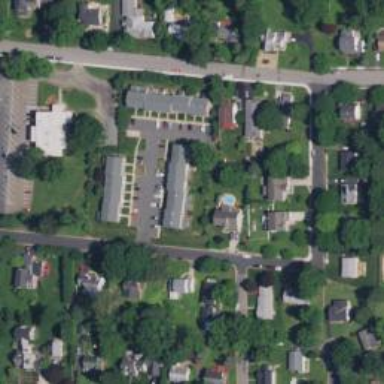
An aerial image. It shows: Neighborhood.